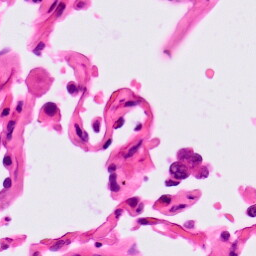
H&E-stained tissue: Lung